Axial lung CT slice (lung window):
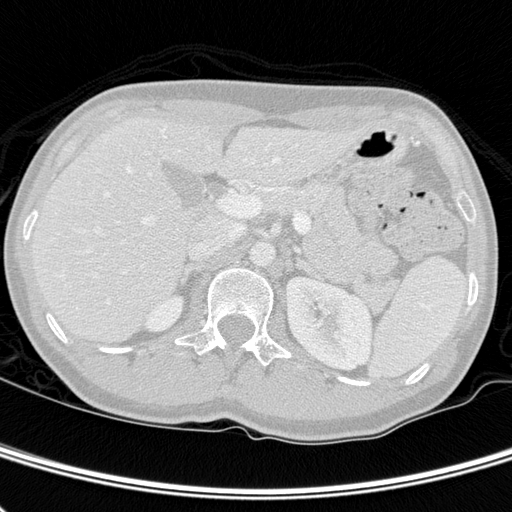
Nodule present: no